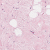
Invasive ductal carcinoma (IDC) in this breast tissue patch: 0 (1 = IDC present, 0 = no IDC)